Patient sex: M
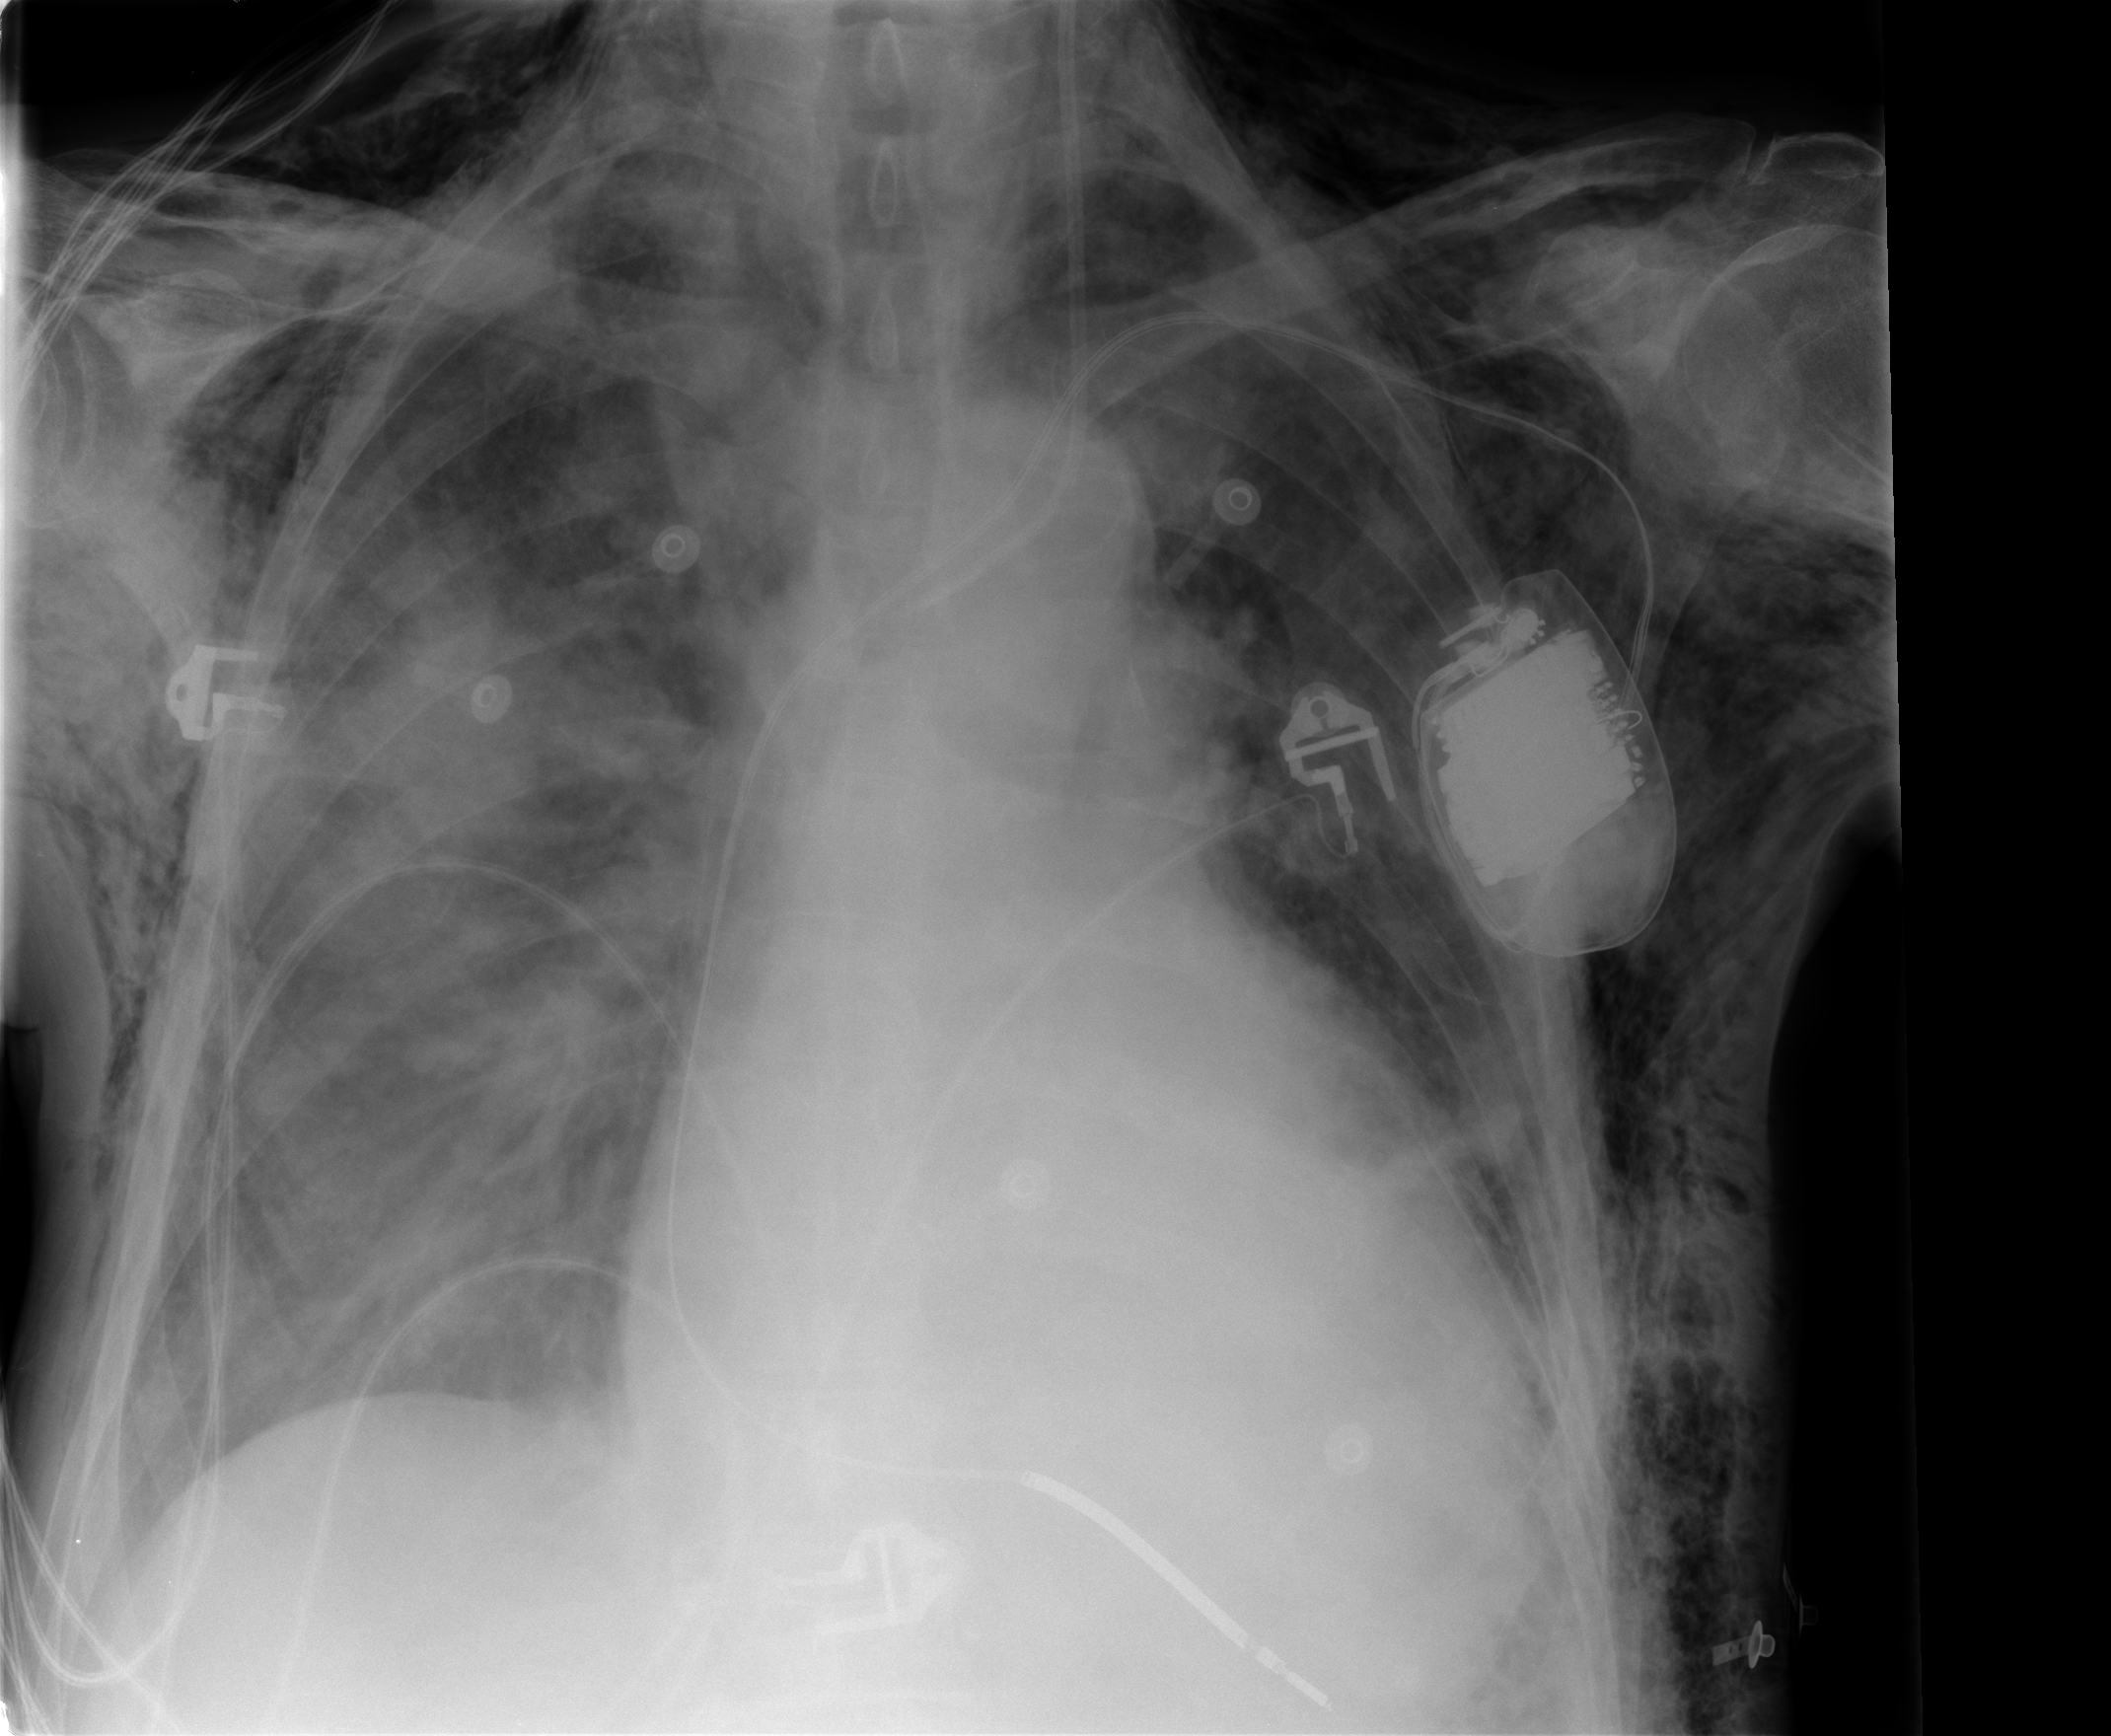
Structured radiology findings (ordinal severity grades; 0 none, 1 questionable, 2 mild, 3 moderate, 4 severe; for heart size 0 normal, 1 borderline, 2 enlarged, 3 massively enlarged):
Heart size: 2
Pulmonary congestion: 2
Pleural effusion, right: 2
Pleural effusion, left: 2
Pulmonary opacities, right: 2
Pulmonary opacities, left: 0
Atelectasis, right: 2
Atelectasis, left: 2